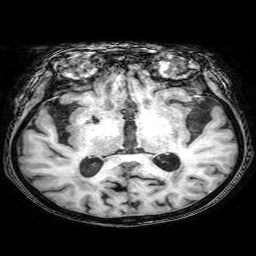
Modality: T1w
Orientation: coronal
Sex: female
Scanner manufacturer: philips
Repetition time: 0.008112 s
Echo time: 0.00372 s